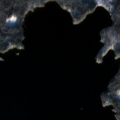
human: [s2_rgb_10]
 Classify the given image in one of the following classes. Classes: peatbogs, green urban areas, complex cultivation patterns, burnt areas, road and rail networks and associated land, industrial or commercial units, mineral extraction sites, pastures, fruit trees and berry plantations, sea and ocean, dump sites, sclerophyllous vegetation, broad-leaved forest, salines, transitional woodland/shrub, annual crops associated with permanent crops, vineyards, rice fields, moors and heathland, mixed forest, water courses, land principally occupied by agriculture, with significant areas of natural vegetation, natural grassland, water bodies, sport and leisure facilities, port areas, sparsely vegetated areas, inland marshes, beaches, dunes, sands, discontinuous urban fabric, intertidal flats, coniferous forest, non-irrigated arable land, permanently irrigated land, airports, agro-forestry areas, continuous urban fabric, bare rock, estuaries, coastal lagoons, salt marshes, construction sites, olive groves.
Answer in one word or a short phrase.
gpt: coniferous forest, mixed forest, water bodies